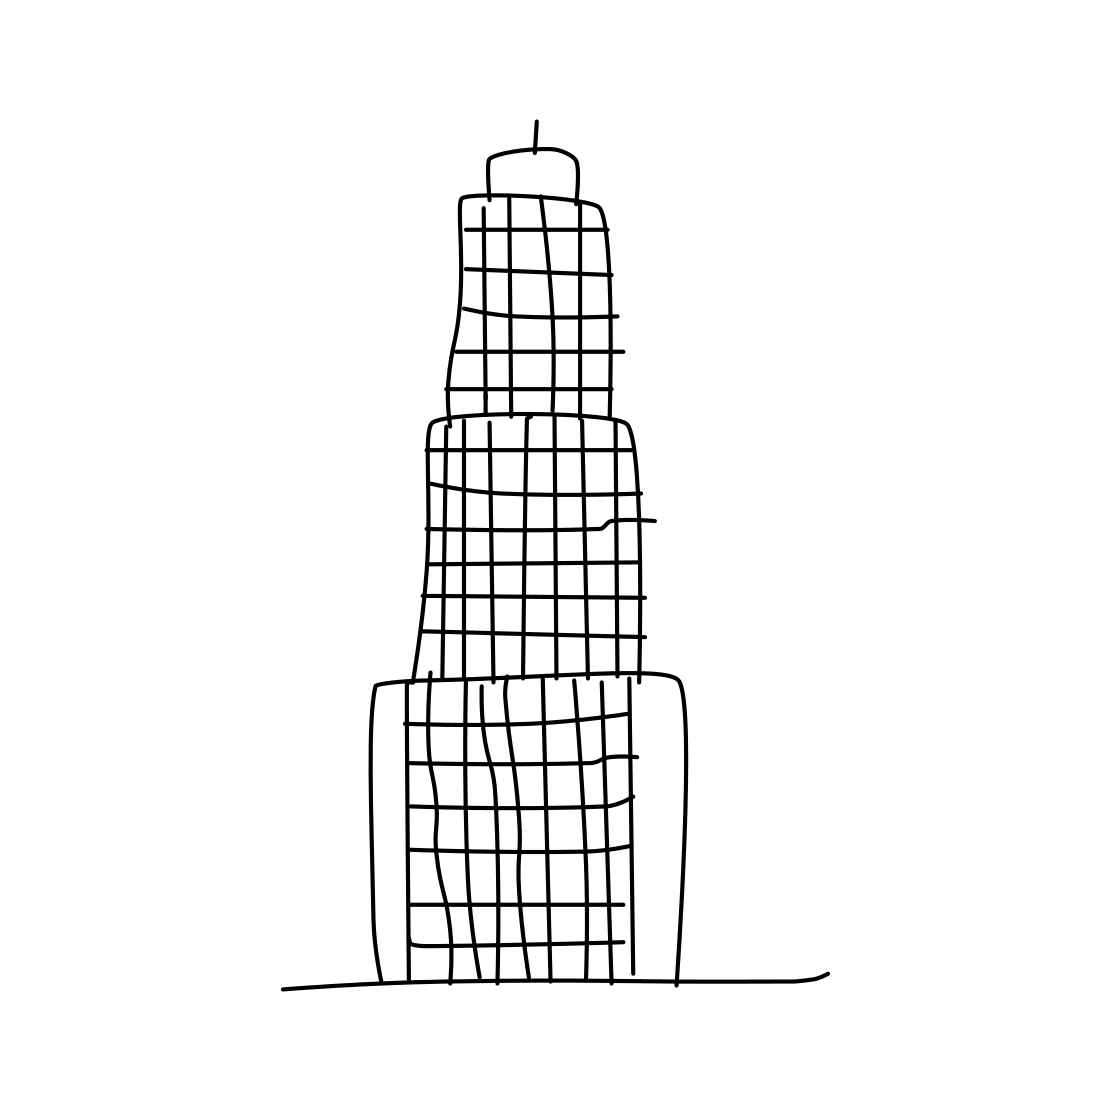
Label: skyscraper